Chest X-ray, AP view. Patient: 55 years old, sex F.
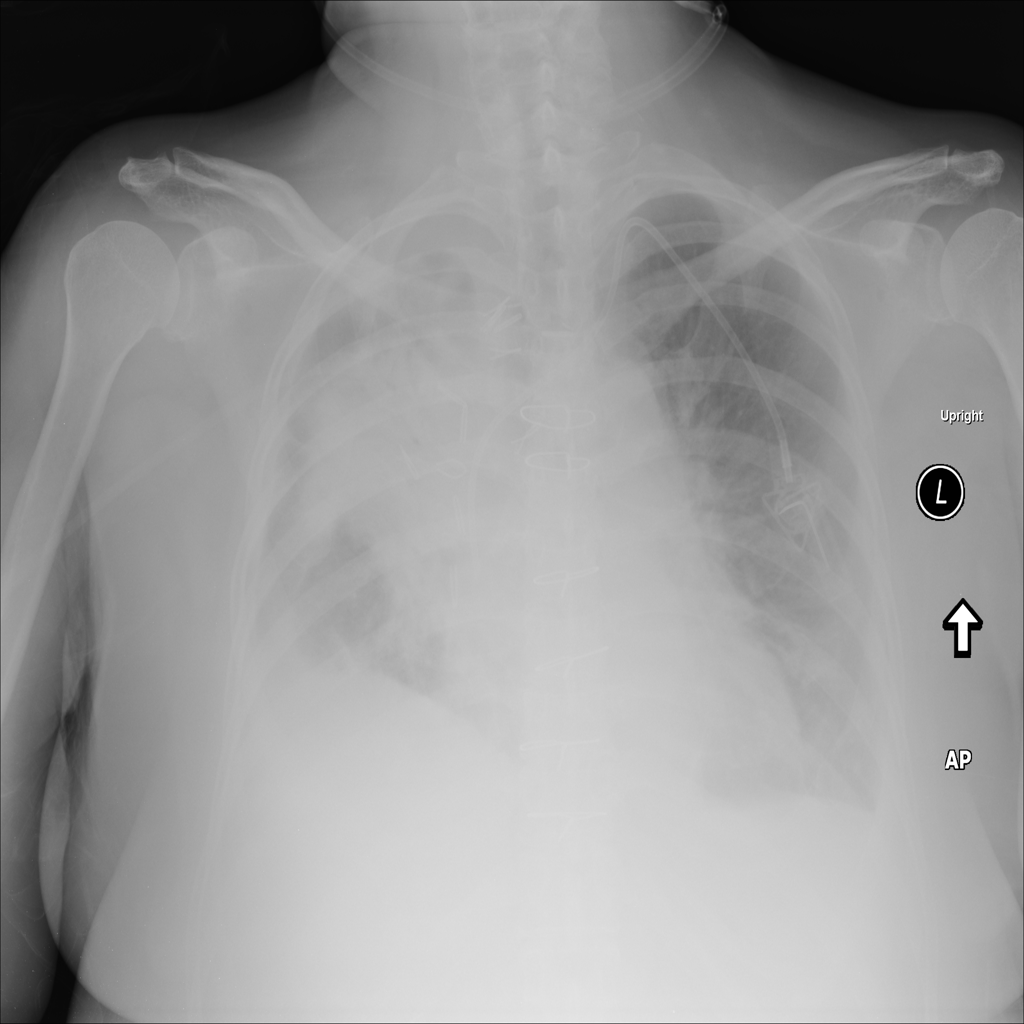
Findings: No Finding